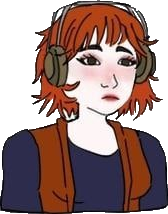
Label: 5_unsorted